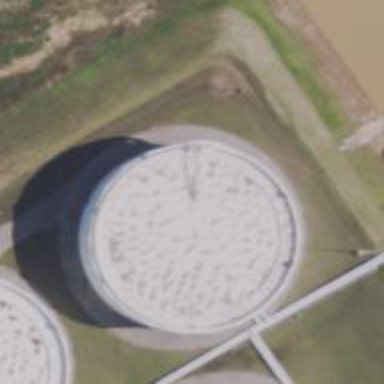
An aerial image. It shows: Storage tank which is man-made and housed in building.